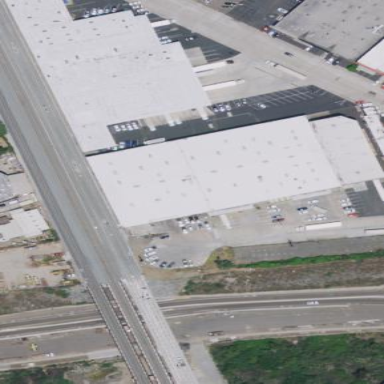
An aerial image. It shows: Industrial building.